Field crop: tomato
Growth stage: 1
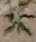
Species: solanum